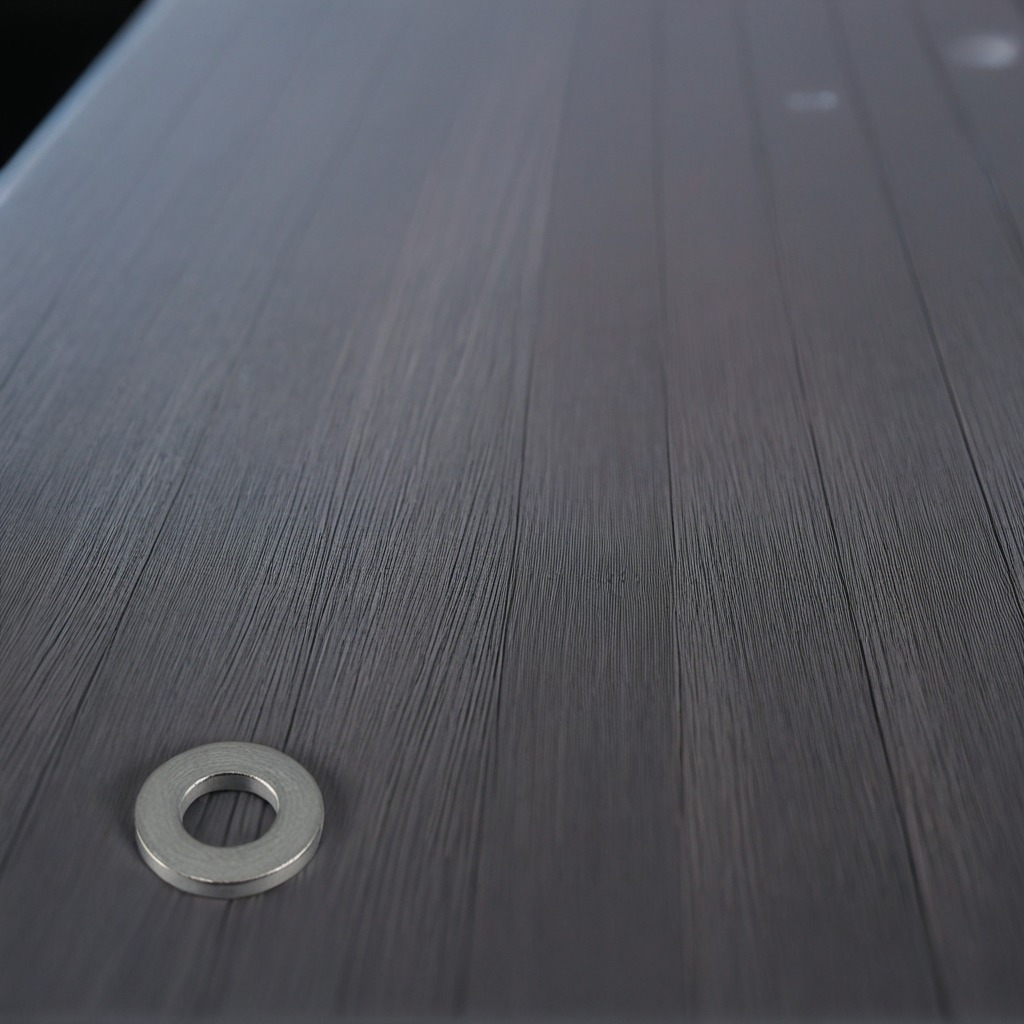
A flat metal washer is lying on a old table with faint burn marks in a small garage at twilight.